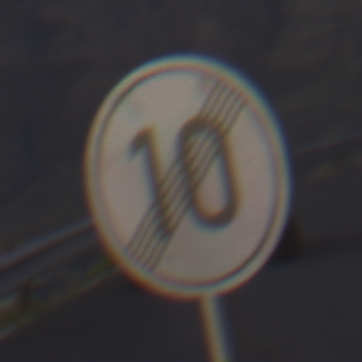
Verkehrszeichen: EndeGeschwindigkeit10
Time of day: Dawn
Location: Outdoor (RoadRail)
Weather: Clear
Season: NotSpecified
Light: Natural